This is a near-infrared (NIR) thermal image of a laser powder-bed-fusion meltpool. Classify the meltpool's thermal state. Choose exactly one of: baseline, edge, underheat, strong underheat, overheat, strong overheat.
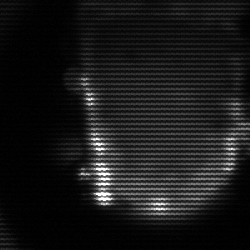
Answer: baseline